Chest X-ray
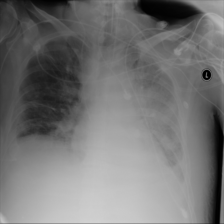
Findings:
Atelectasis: negative
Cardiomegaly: negative
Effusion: positive
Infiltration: positive
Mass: negative
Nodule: negative
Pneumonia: positive
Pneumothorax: negative
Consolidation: negative
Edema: negative
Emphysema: negative
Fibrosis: negative
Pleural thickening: negative
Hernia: negative